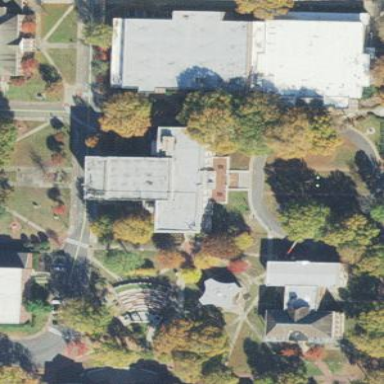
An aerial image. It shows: View of university building.